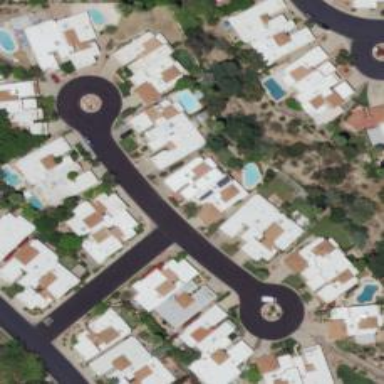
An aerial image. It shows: Asphalt road in residential area.